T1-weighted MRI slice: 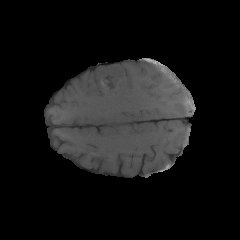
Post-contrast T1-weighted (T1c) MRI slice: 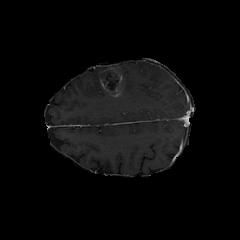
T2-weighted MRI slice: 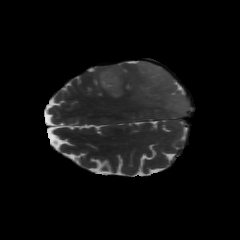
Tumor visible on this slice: yes